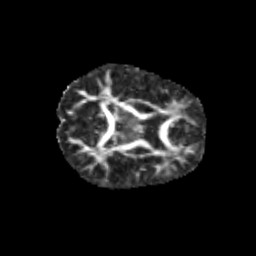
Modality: FA
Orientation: axial
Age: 9
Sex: female
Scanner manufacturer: siemens
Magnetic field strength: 3 T
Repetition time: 3.8 s
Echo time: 0.07 s